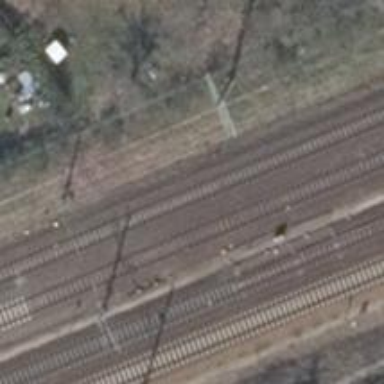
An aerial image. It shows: Railway track with contact line for electrification.